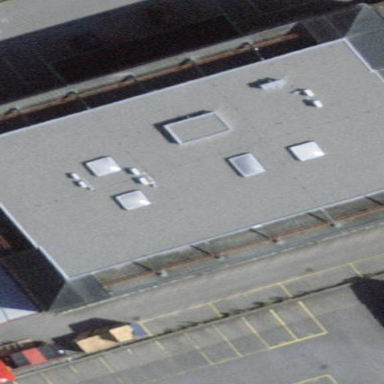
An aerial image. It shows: Commercial building.